Field crop: tomato
Growth stage: 2
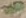
Species: solanum